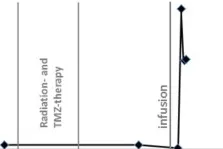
G-GT.
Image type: chart (chart)